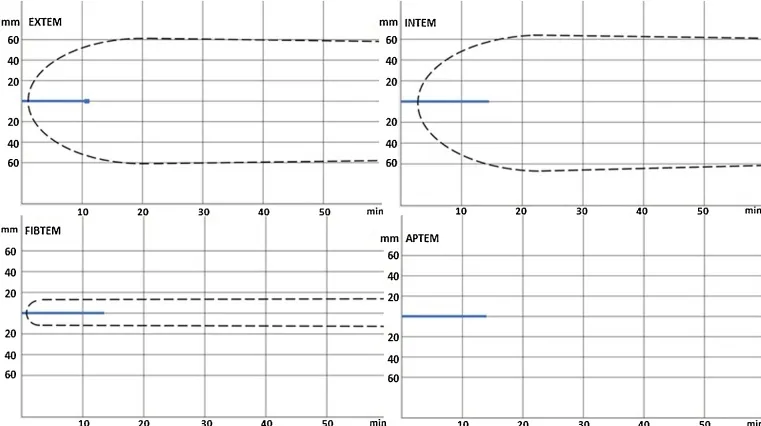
The initial rotational thromboelastometry revealed severely prolonged clotting times in all four modalities (clotting times measured by EXTEM, INTEM, FIBTEM and APTEM were 679 s, 879 s, 853 s and 807 s, respectively). Other parameters were unmeasurable due to the severity of the blood clotting disorder.
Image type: chart (chart)